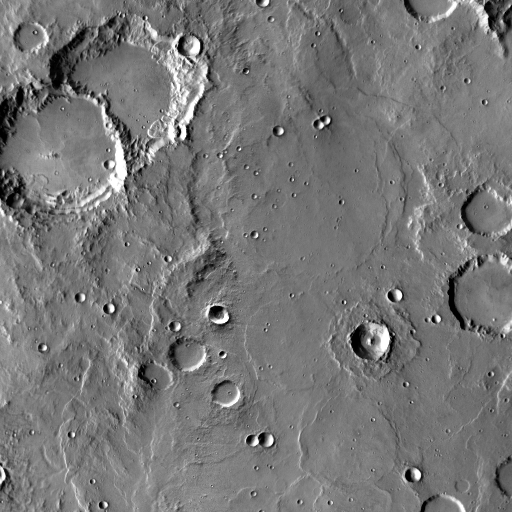
Crater classes present: Background, Other, Layered, Buried, Secondary